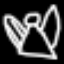
Label: angel